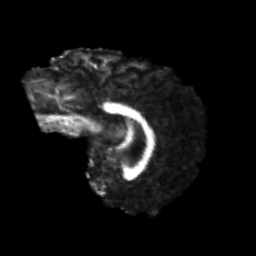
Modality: FA
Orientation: sagittal
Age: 22
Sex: male
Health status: healthy
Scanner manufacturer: philips
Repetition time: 7.391 s
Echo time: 0.08599 s